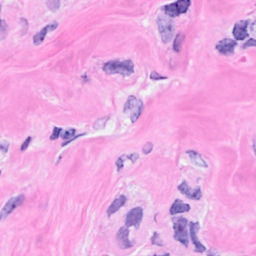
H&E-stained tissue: Breast